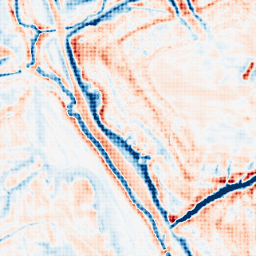
Category: edge_preserving
Decomposition family: bilateral
Decomposition parameters: d: 21
sigma_color: 75
sigma_space: 100
Upsampling method: sinc_hamming
Upsampling parameters: scale: 8
kernel_size: 8
Upsampling scale: 8